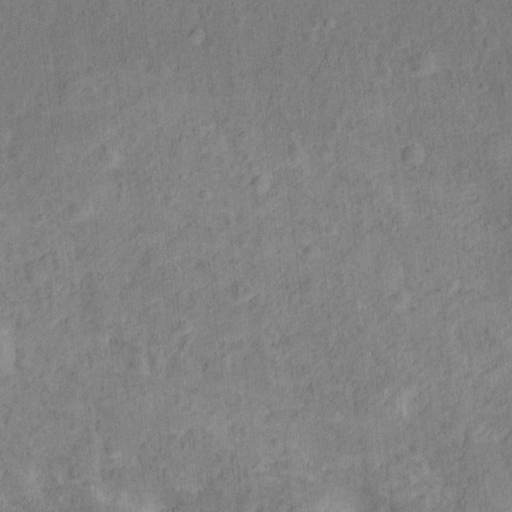
Classes present: Background